Question: I am doing win form project.(C#). In that project i am willing to add welcome screen. So i created a welcome screen. But, It want to show a few minitute and automatically closed and open login screen.
'''
System.Threading.Thread.Sleep(1500);
LogIn n = new LogIn();
n.Show();
'''
I try this code in form shown,load, activate events. BUt no use. Any one know what to do?.

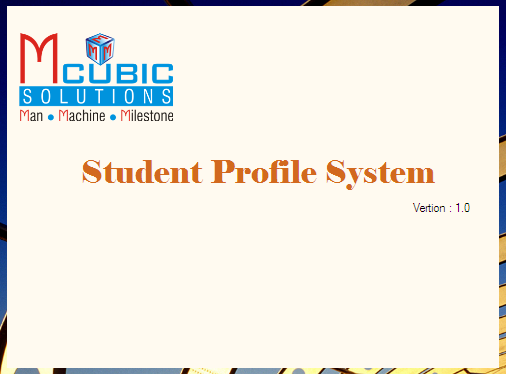
Answer: <URL> explaining how to make a splash screen.